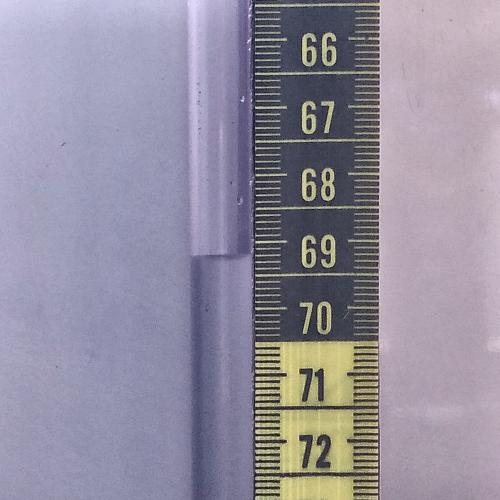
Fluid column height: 69.2 cm